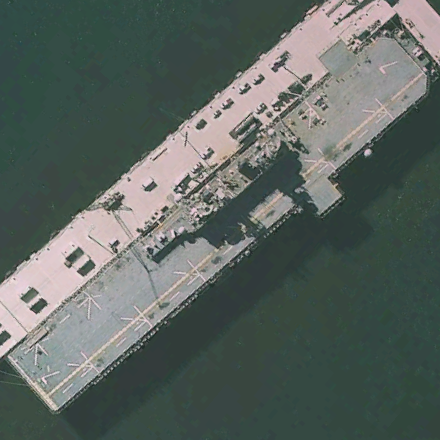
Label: assault